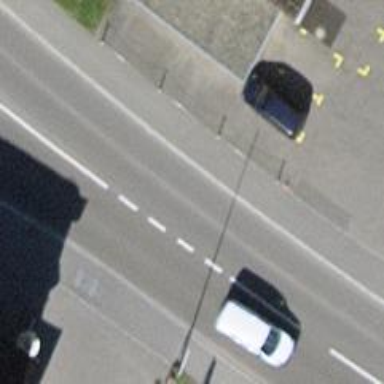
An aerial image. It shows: Asphalt sidewalk.